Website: crate-barrel
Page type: account-selection
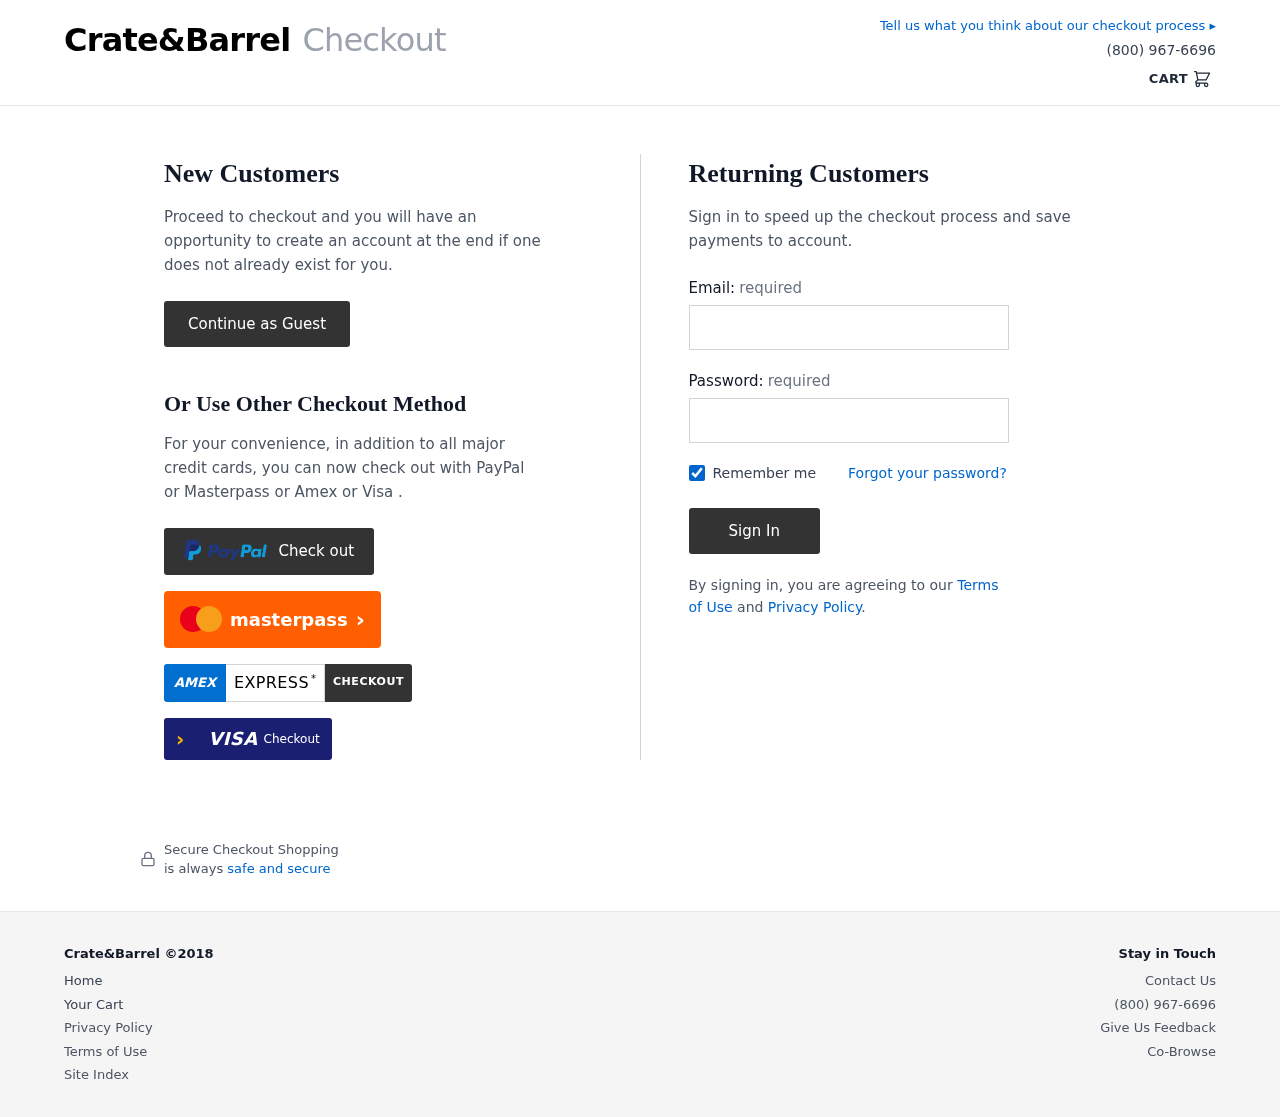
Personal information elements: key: PII_LOGIN_USERNAME
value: briansmith12